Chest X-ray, AP view. Patient: 27 years old, sex F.
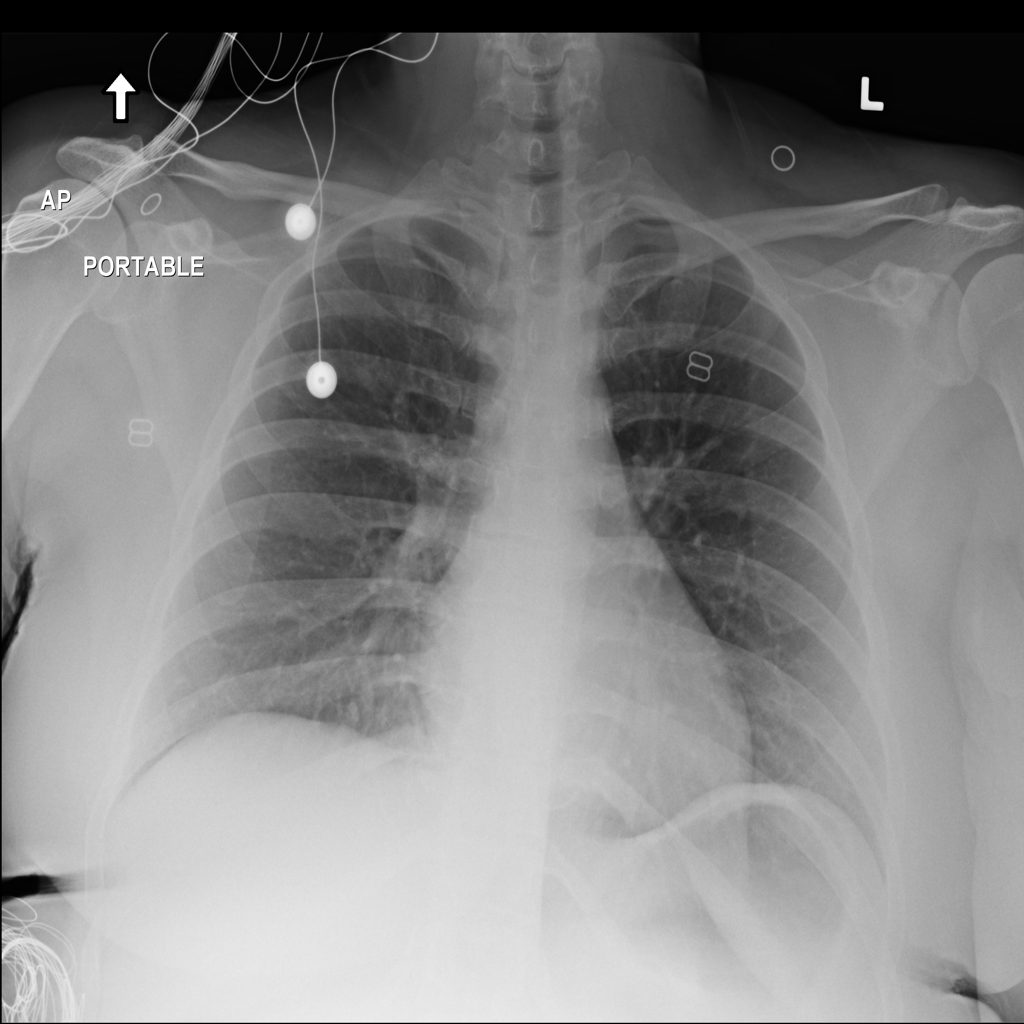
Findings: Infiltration